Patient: sex F, age 31
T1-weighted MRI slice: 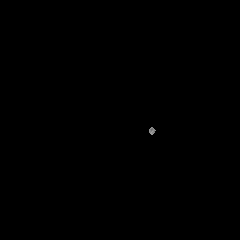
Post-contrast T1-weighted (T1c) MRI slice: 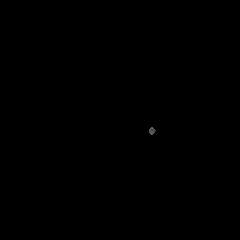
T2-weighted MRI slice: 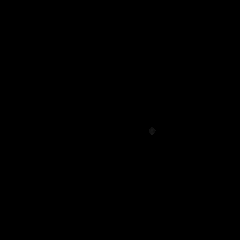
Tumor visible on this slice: no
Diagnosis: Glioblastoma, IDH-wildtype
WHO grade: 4